Question: So I'm trying to use a LAG function (Google BigQuery) and my first value is a NULL.

I'm using a lag function to get lag_Value_1,lag_Value_2...
In here :
'''
SELECT ITEM,row_A,row_B,date,Value_1,Value_2,Value_3,Value_4,Value_5,
LAG(Value_1,0) OVER (PARTITION BY ITEM ORDER BY row_A asc) as lag_Value_1,
LAG(Value_2,0) OVER (PARTITION BY ITEM ORDER BY row_A asc) as lag_Value_2,
LAG(Value_3,0) OVER (PARTITION BY ITEM ORDER BY row_A asc) as lag_Value_3,
LAG(Value_4,0) OVER (PARTITION BY ITEM ORDER BY row_A asc) as lag_Value_4,
LAG(Value_5,0) OVER (PARTITION BY ITEM ORDER BY row_A asc) as lag_Value_5
FROM table
'''
Any help to fill out lag_Value_1,2,3,4,5....for ITEM 2?
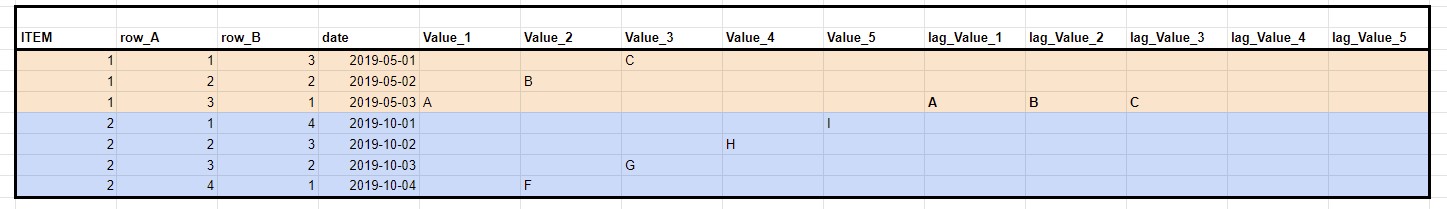
Answer: I feel below is what you are looking for:
'''
LAST_VALUE(Value_1 IGNORE NULLS) OVER (PARTITION BY ITEM ORDER BY row_A ASC) AS lag_Value_1,
LAST_VALUE(Value_2 IGNORE NULLS) OVER (PARTITION BY ITEM ORDER BY row_A ASC) AS lag_Value_2,
LAST_VALUE(Value_3 IGNORE NULLS) OVER (PARTITION BY ITEM ORDER BY row_A ASC) AS lag_Value_3,
LAST_VALUE(Value_4 IGNORE NULLS) OVER (PARTITION BY ITEM ORDER BY row_A ASC) AS lag_Value_4,
LAST_VALUE(Value_5 IGNORE NULLS) OVER (PARTITION BY ITEM ORDER BY row_A ASC) AS lag_Value_5
'''